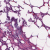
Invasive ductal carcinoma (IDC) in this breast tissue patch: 1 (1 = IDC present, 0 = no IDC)